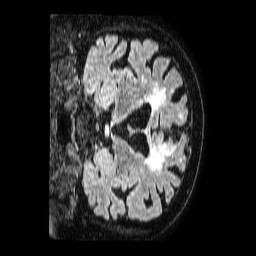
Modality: FLAIR
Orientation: coronal
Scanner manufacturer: philips
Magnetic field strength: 1.5 T
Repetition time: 4.8 s
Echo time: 0.3 s